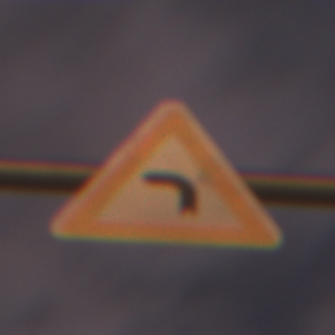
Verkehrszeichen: KurveLinks
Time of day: Night
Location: Outdoor (Suburban)
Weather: PartlyCloudy
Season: NotSpecified
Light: Artificial